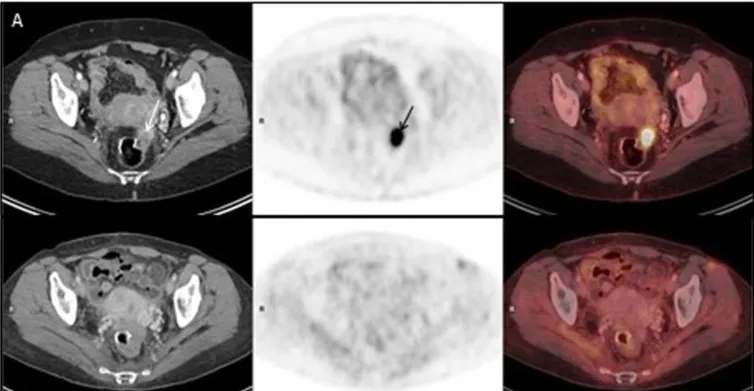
(A,B) represent PET-CT images of two different pelvic metastases in the radiation field. Upper panel of (A,B): PET/CT on 30Sep2015, before Promitil with radiotherapy. Lower panel of (A,B): PET/CT on 28Dec2016, 15 months after Promitil with radiotherapy. Axial CT (left panel), FDG PET (middle panel) and fused FDG PET/CT (right panel) images of two metastatic lesions. The intense pathological uptake in a left nodule anteriorly to the rectal anastomosis. Arrows), and . Along a prolonged follow-up. Lower panel). Note post radiation rectal wall thickening on post-therapy CT images.
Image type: radiology (pet)